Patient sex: M
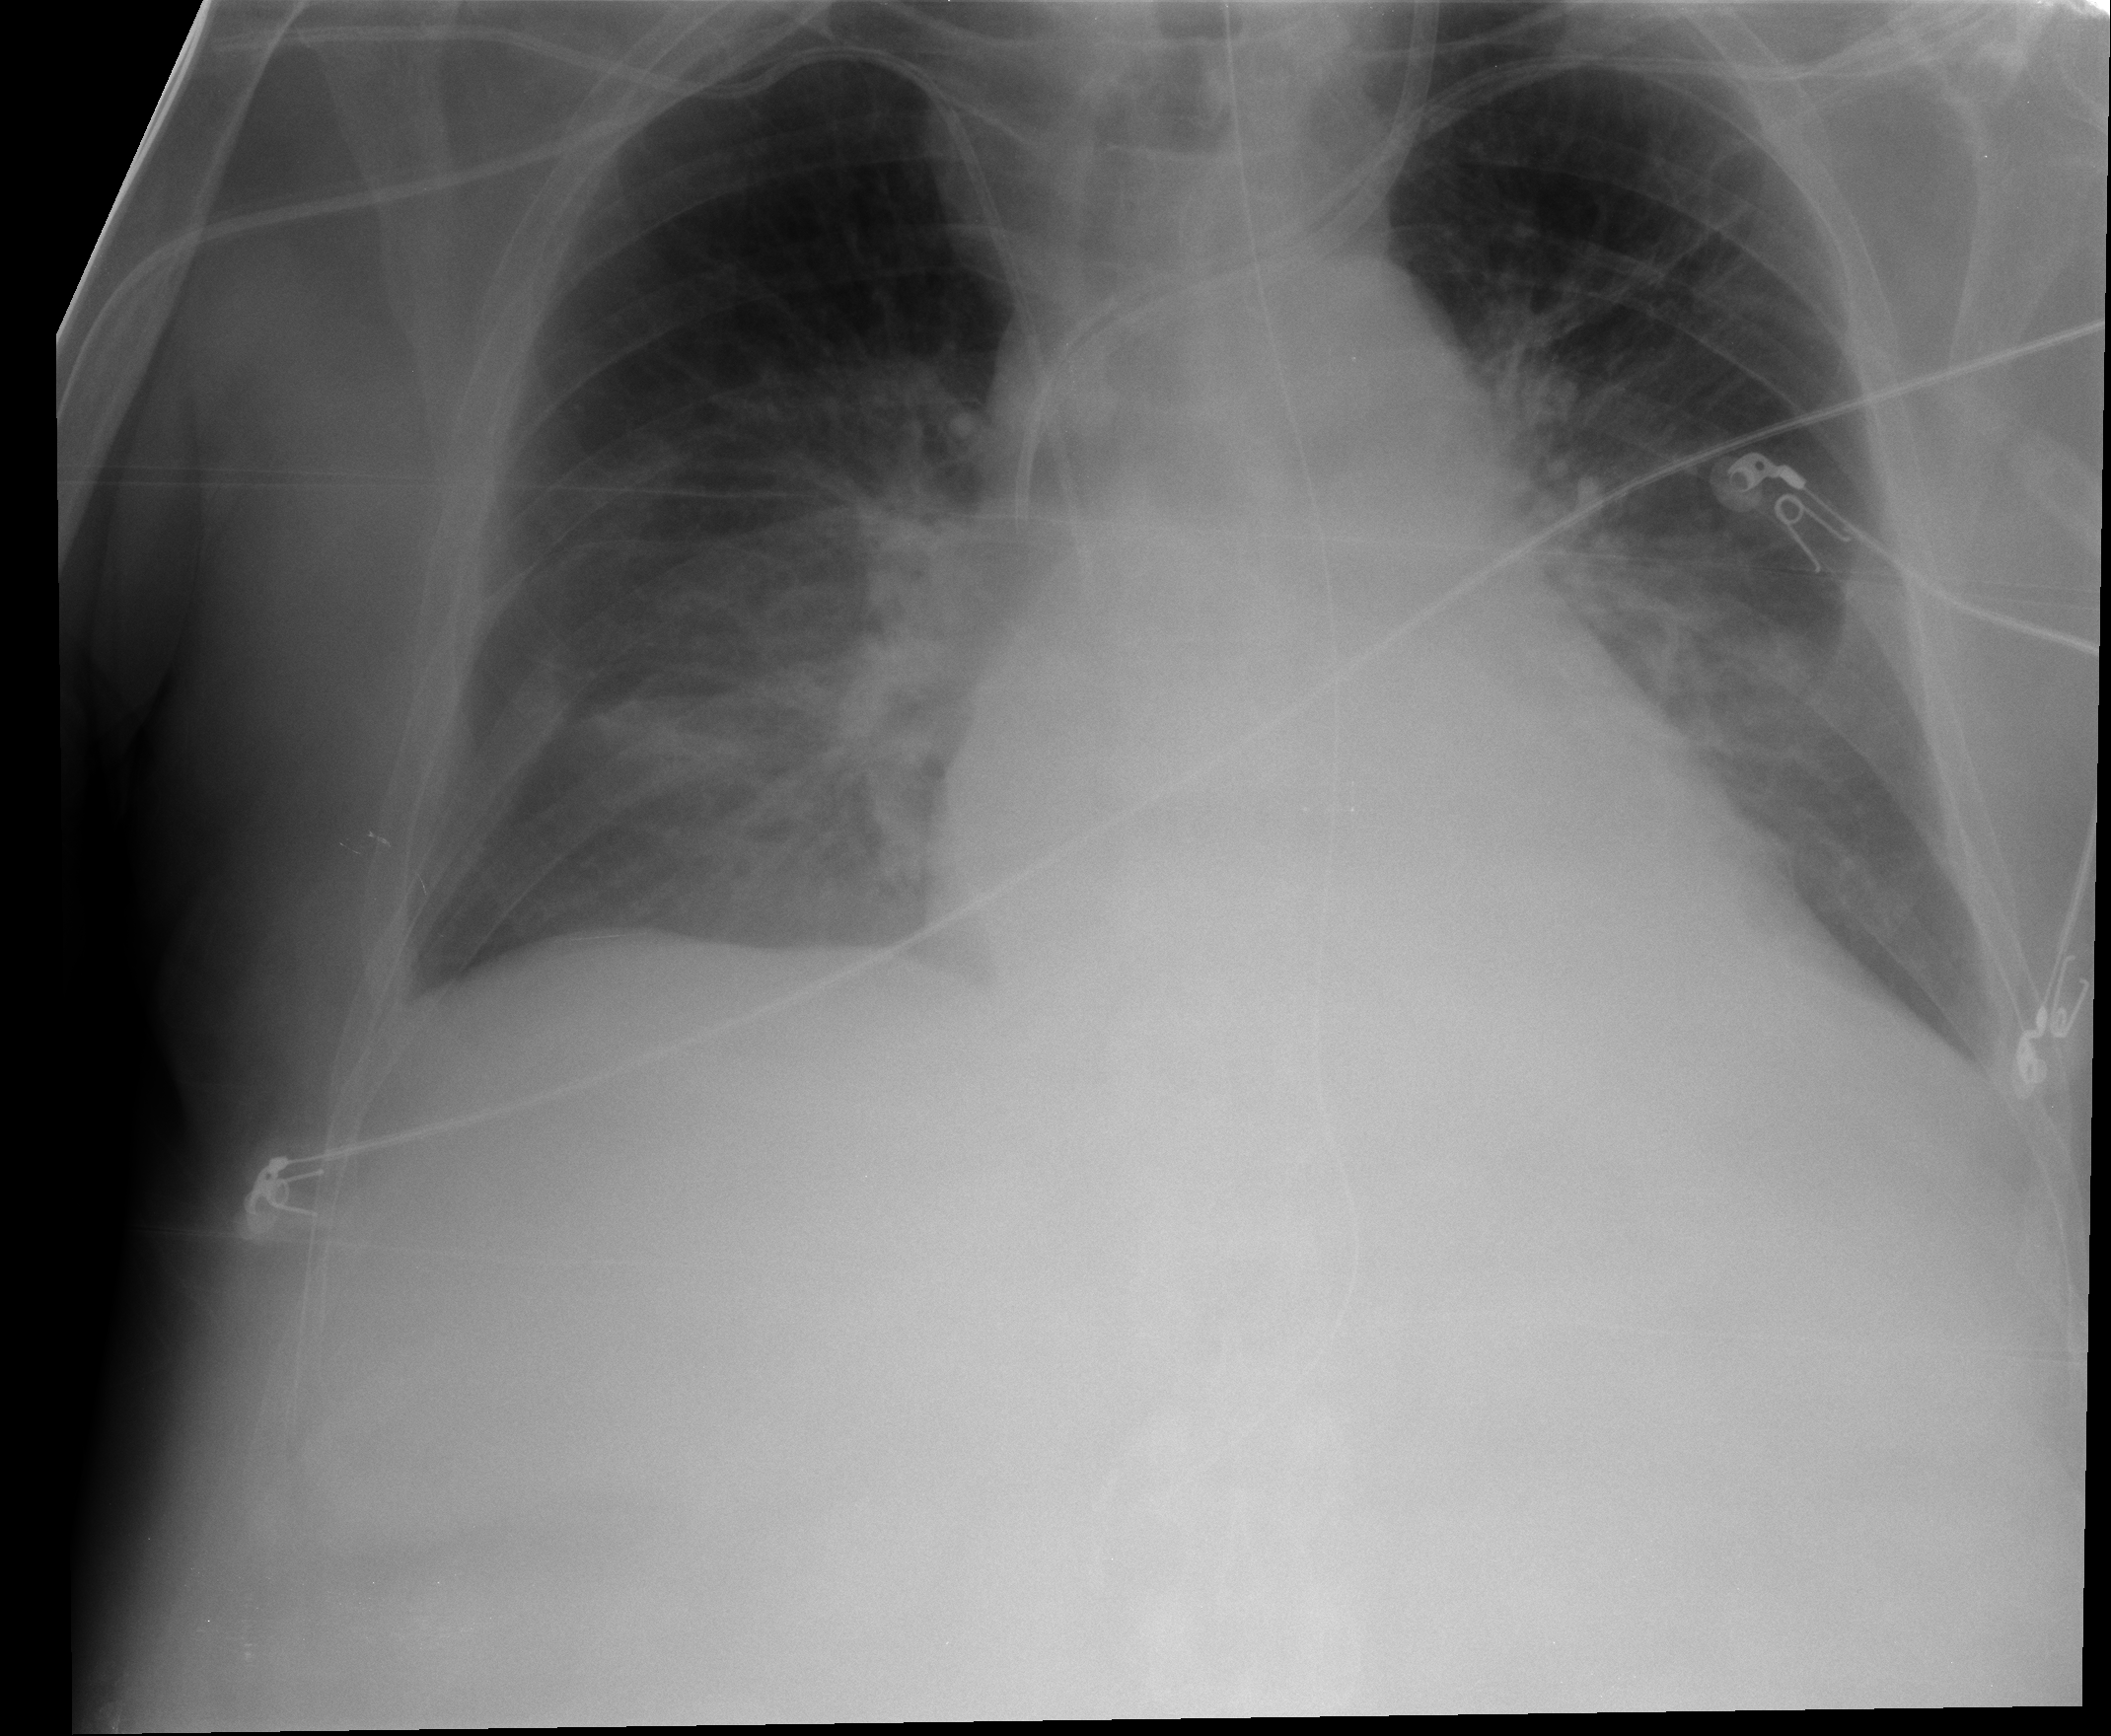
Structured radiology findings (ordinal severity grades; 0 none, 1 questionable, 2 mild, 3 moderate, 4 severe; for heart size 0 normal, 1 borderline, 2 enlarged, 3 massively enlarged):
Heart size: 1
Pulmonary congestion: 3
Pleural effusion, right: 0
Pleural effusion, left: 2
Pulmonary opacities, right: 2
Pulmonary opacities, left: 2
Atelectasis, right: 0
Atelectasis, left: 2